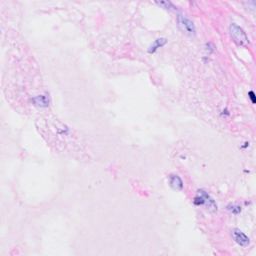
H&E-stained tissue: Breast